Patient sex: M
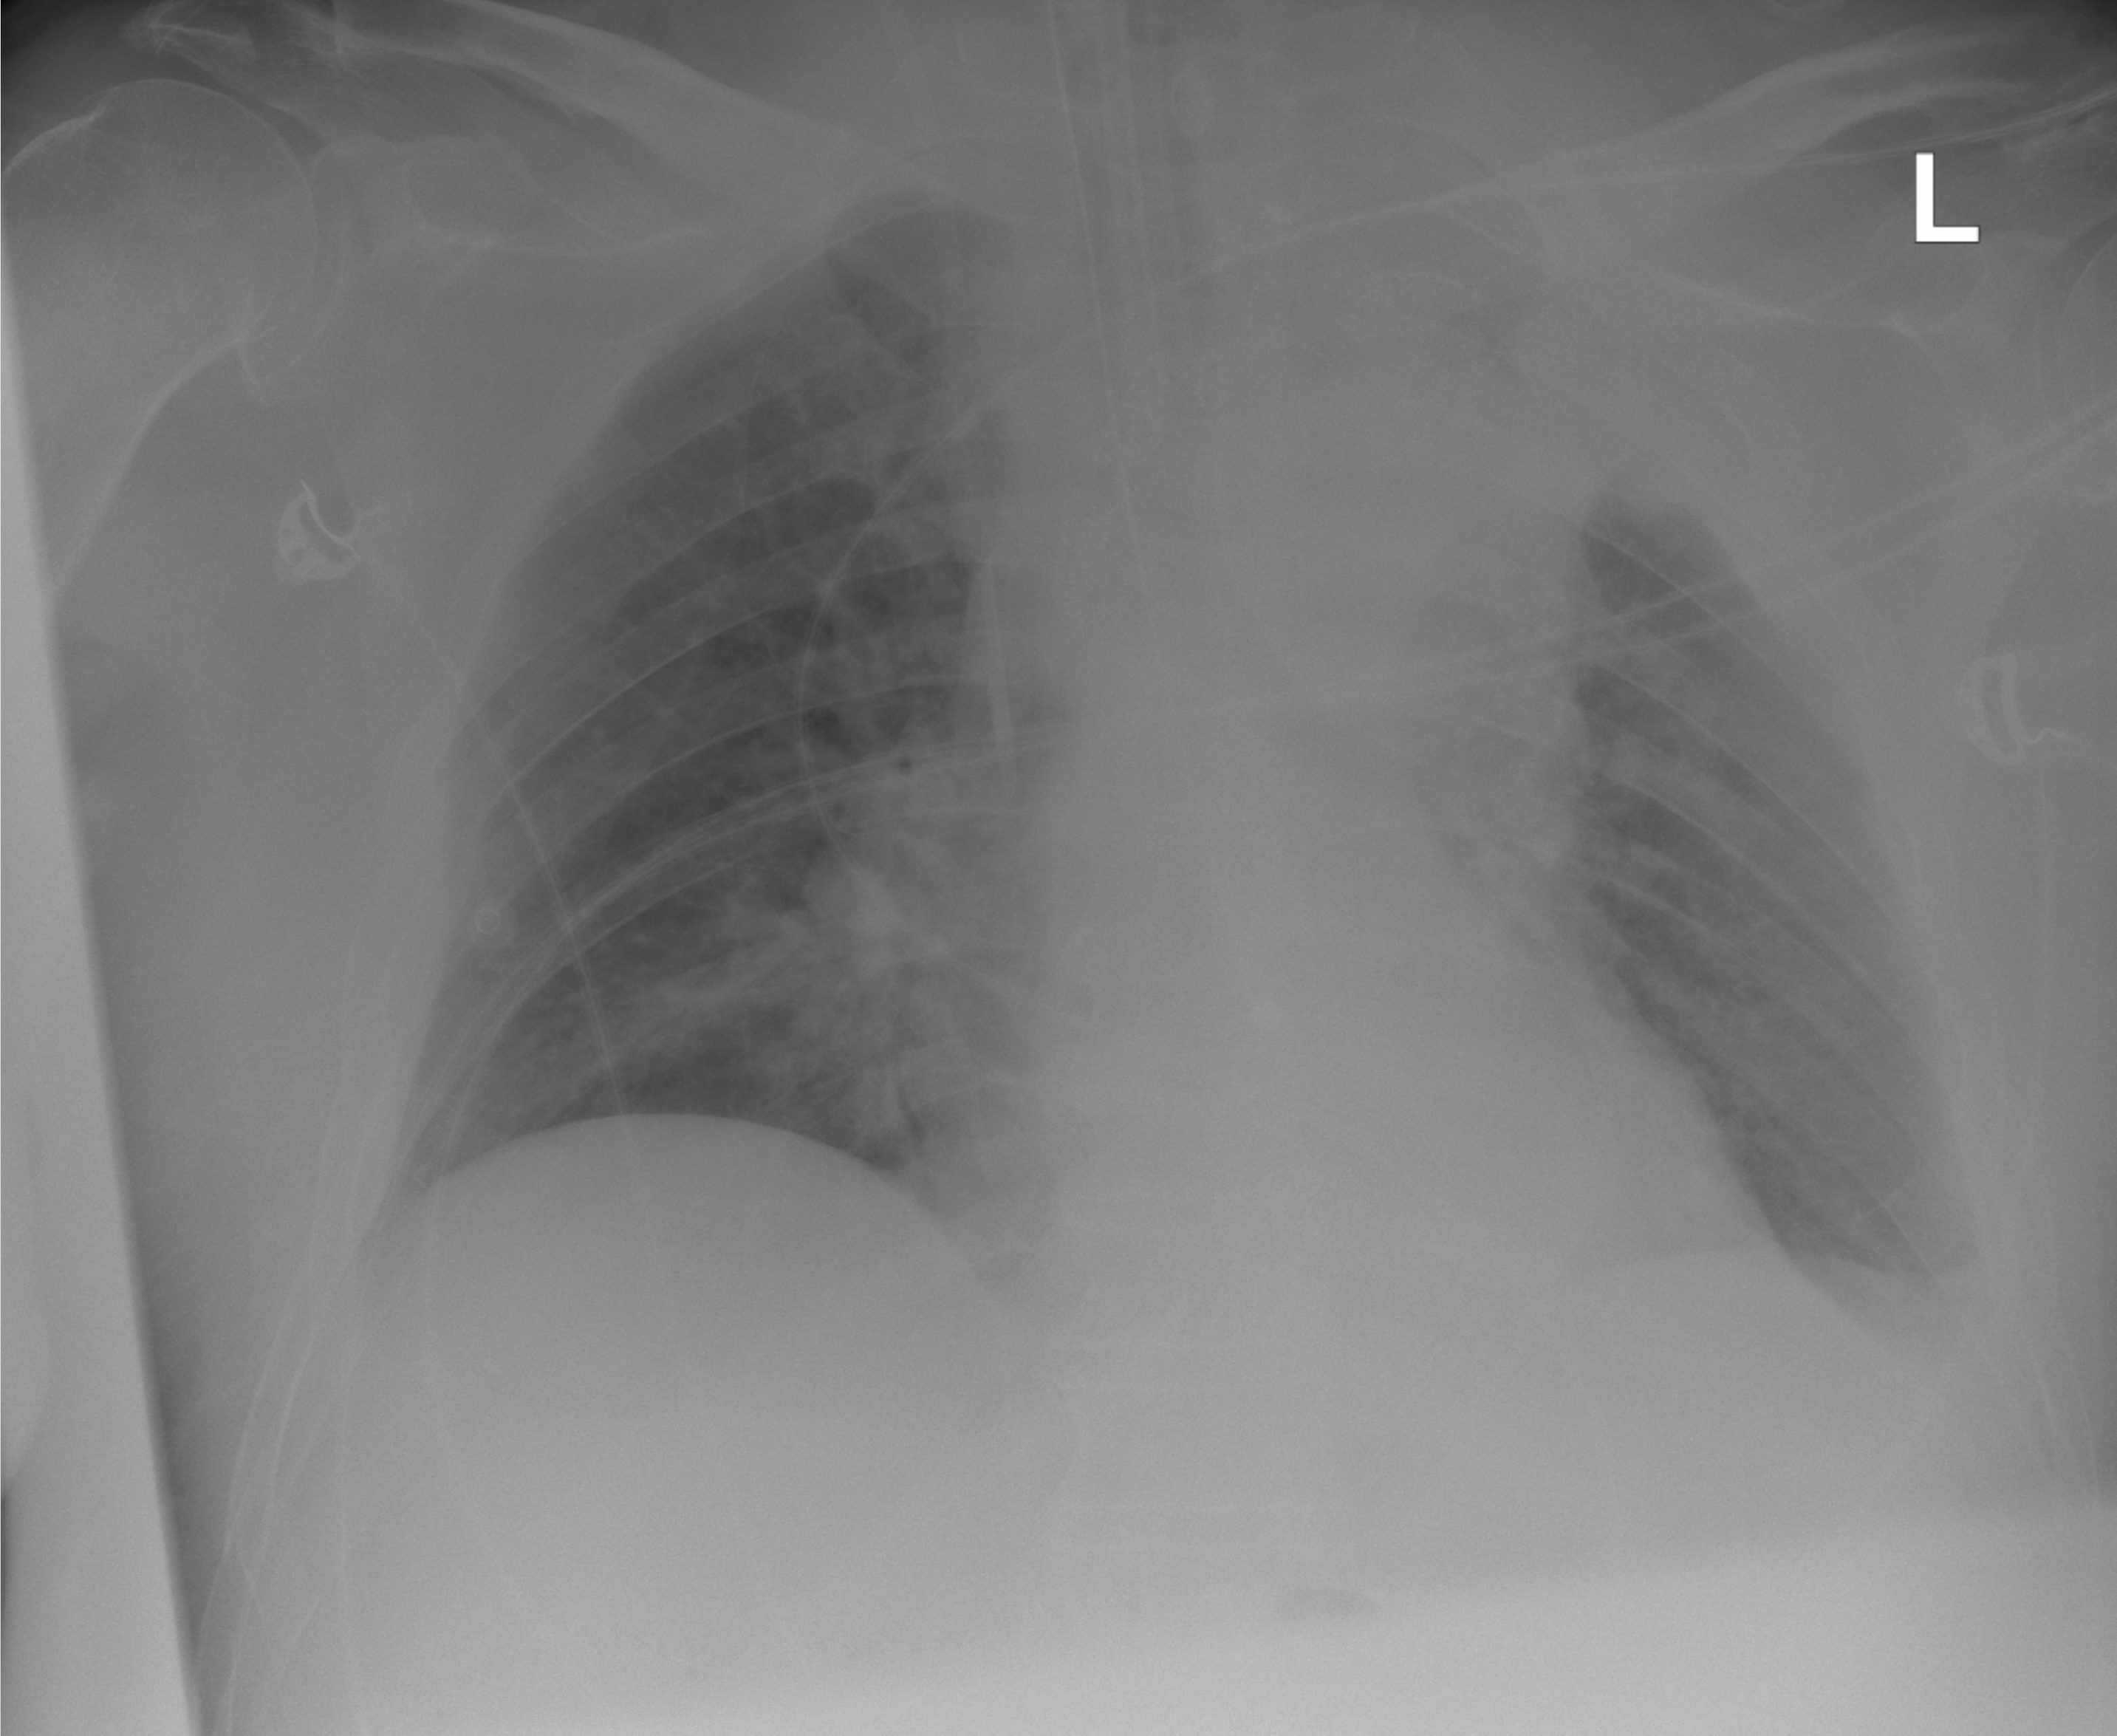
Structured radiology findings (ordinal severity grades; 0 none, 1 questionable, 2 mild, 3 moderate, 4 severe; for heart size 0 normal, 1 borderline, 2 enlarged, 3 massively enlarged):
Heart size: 0
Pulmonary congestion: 1
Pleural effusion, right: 0
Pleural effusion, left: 0
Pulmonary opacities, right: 1
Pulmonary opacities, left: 0
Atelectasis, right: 2
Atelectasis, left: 2